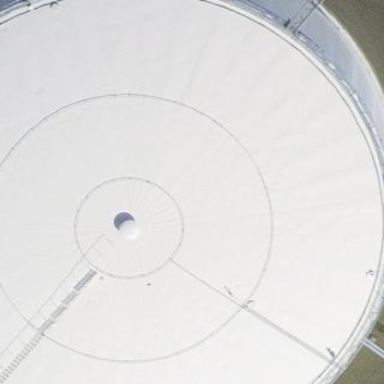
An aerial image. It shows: Storage tank with man-made structure.